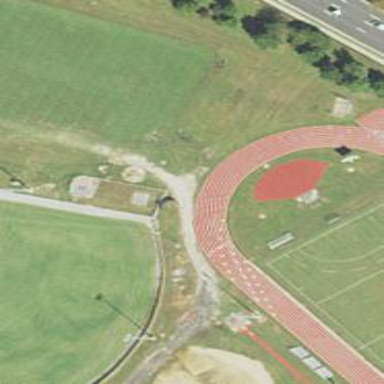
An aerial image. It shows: Track in leisure land.